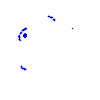
Particle: proton